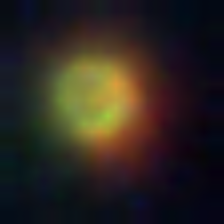
Taxon: NanoPlankton
Group: Other